Question: How can i redesign the following query to avoid errors :
'''
String sqlQueryToMakeTable = "create table " + UserEmail +
"(" +
"NameOfThePhoto varchar(255)," +
"Caption varchar(255)" +
")";
// UserEmail is of type String
'''
is of the form and when i execute the query i get these errors :
'''
java.sql.SQLSyntaxErrorException: Lexical error at line 1, column 18. Encountered: "@" (64), after : "".
at org.apache.derby.client.am.SQLExceptionFactory40.getSQLException(Unknown Source)
at org.apache.derby.client.am.SqlException.getSQLException(Unknown Source)
at org.apache.derby.client.am.Connection.prepareStatement(Unknown Source)
at com.sun.gjc.spi.base.ConnectionHolder.prepareStatement(ConnectionHolder.java:562)
at com.sun.gjc.spi.jdbc40.ConnectionWrapper40.prepareCachedStatement(ConnectionWrapper40.java:255)
at com.sun.gjc.spi.jdbc40.ConnectionWrapper40.prepareCachedStatement(ConnectionWrapper40.java:52)
at com.sun.gjc.spi.ManagedConnection.prepareCachedStatement(ManagedConnection.java:964)
.....
'''
I understand the reason for exception. I run this query directly by placing the email address in the double quotes but what do i do here ?
Can't we have @ in table name ?

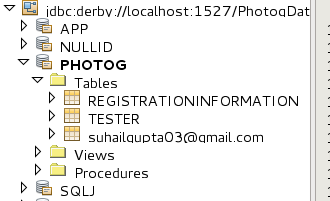
Answer: Most databases permit arbitrary characters in table names as long as you enclose them in the correct quotes for the DB. For example,
For MySQL:
'''
"create table '" + UserEmail + "' " +
'''
For DB2:
'''
"create table "" + UserEmail + "" " +
'''
For SQL Server:
'''
"create table [" + UserEmail + "] " +
'''
For Derby it looks like double quotes might work, like with DB2: <URL>
Then again, why are you creating a table for each user??
: The usual approach is having a single table of captions that also contains some data that can be used to identify the user. For example:
'''
CREATE TABLE PhotoCaptions (
UserEmail varchar(255),
NameOfThePhoto varchar(255),
Caption varchar(255)
)
'''
Then, to find the caption for a particular photo of a particular user, you would use a query like this:
'''
SELECT Caption FROM PhotoCaptions
WHERE UserEmail = 'email' AND NameOfThePhoto = 'photoname'
'''